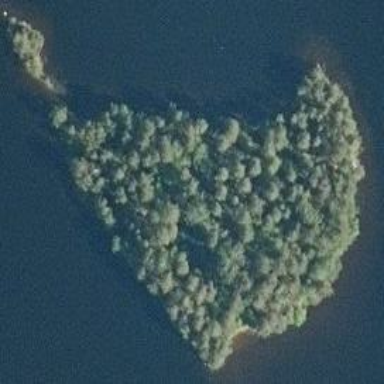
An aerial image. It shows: Island.